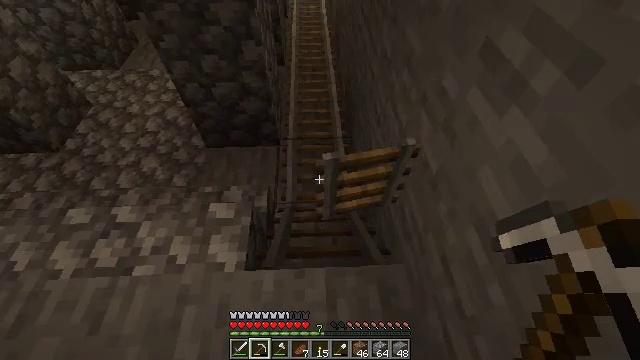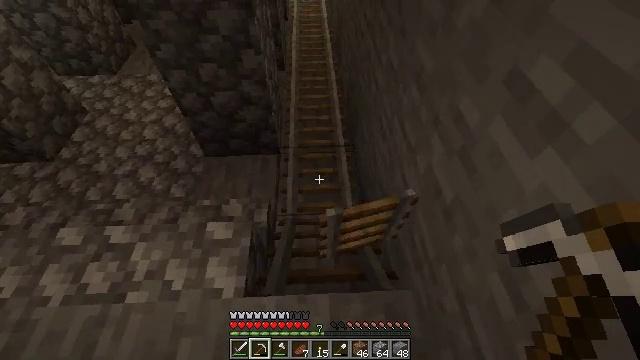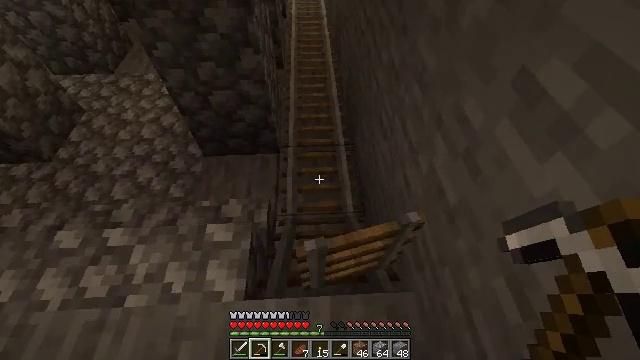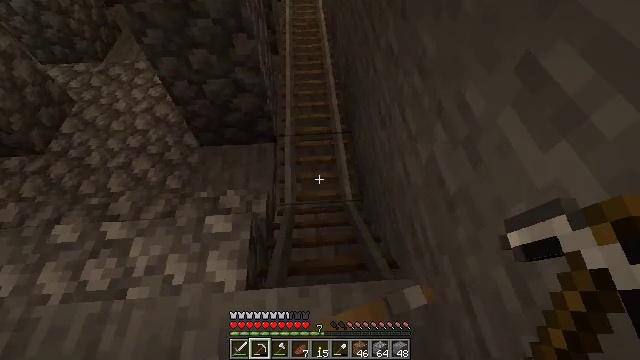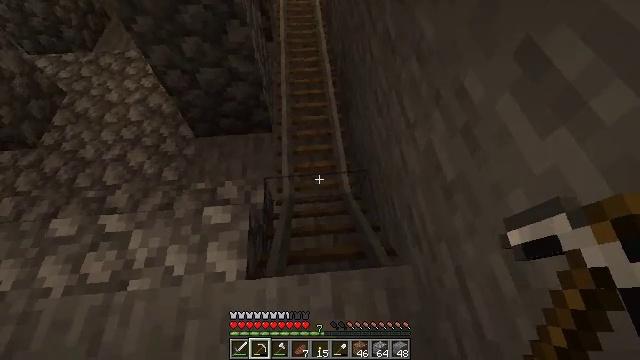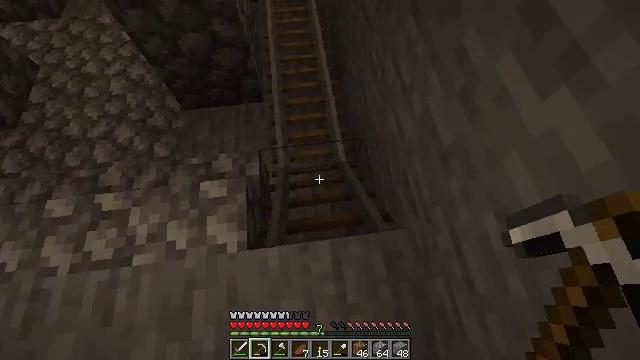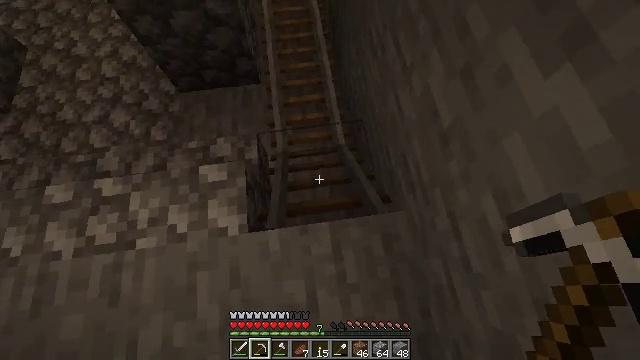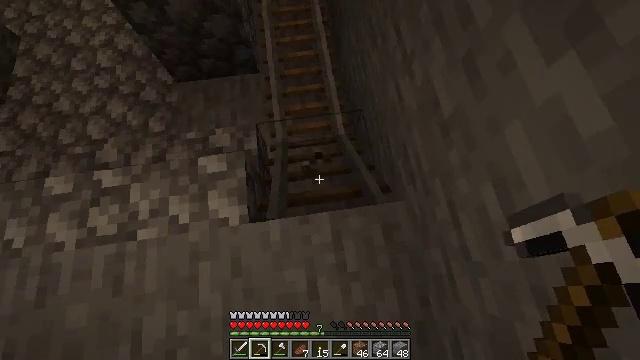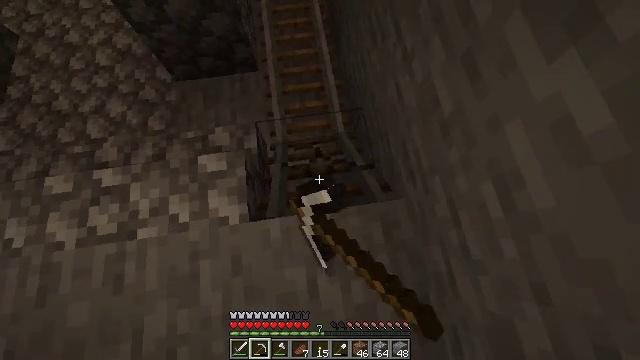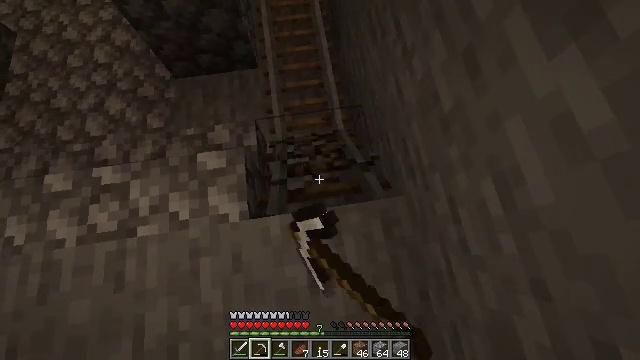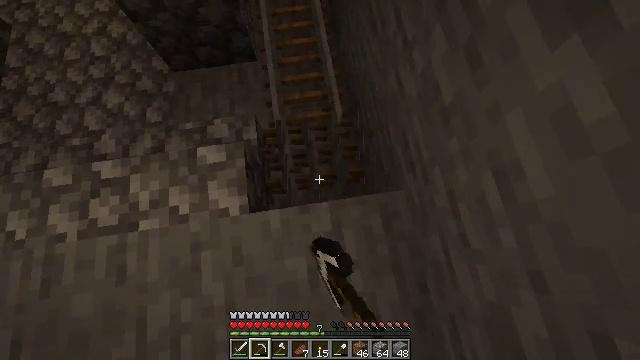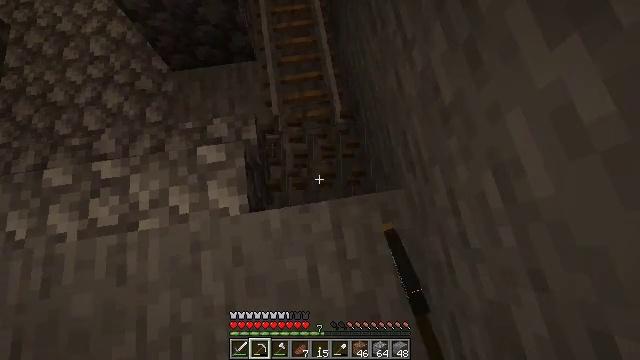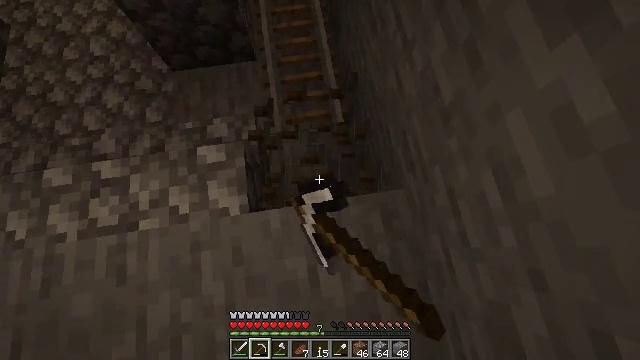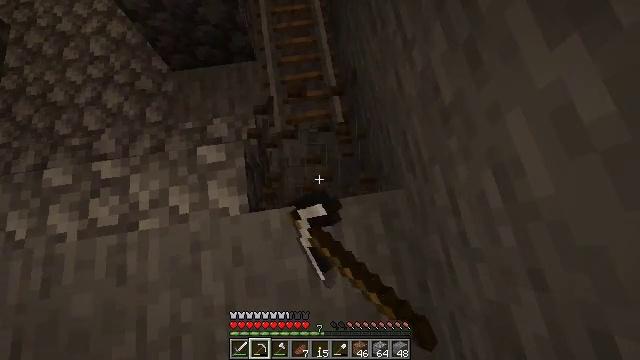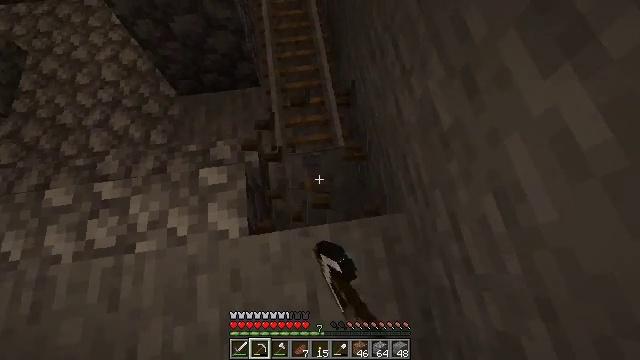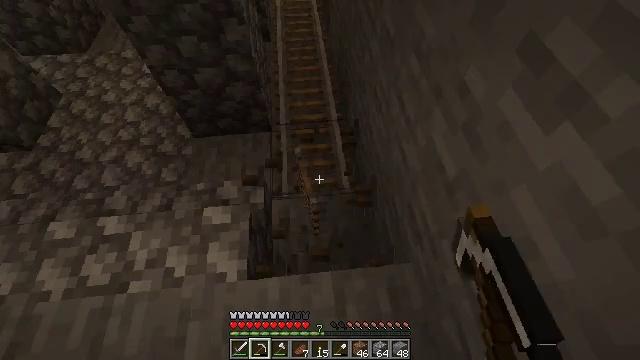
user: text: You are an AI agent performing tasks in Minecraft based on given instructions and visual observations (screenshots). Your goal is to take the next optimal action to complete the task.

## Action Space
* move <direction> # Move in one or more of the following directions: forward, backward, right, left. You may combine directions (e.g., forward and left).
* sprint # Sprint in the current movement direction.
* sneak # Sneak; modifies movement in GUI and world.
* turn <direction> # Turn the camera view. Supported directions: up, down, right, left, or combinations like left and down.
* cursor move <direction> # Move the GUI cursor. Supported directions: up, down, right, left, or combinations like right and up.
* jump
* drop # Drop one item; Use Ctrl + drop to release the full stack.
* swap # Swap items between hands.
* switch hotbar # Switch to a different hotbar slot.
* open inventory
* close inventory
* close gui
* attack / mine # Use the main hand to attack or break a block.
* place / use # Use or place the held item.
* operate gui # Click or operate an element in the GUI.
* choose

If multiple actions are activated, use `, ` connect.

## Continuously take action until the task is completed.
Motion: motion action
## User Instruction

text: Mine the rail.
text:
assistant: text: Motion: no_op
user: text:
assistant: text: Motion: no_op
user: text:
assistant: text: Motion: turn right and down
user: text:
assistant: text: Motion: turn right and down
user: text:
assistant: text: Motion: turn right and down
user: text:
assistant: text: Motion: turn down
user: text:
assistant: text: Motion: turn down, attack / mine
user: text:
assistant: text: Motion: attack / mine
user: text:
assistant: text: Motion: attack / mine
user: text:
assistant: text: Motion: turn down, attack / mine
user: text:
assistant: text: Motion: attack / mine
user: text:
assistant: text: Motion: attack / mine
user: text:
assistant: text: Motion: attack / mine
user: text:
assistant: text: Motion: turn up, attack / mine
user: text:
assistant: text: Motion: turn left and up, attack / mine
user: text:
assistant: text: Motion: turn left and up
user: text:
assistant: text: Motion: no_op
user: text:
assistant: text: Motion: move forward
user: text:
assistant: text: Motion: move forward
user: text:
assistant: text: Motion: move forward
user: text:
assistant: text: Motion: move forward
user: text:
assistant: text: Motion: move forward
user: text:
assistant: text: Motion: move forward
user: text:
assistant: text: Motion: move forward
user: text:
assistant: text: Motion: move forward, turn down
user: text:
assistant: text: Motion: turn down
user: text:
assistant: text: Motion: turn down, attack / mine
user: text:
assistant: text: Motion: turn down, attack / mine
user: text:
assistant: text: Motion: turn down, attack / mine
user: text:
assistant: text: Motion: attack / mine